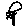
Label: tree